Question: I recently tried to sign into my Microsoft Account to test out some features which require it(Skydrive, Store, lots of other things). However, when I try to sign in and such I get this error:
"We've run into a problem signing in.... 0x8000FFFF"

Is it just unsupported? How do you test things such as the <URL> without having a physical Windows 8 phone?
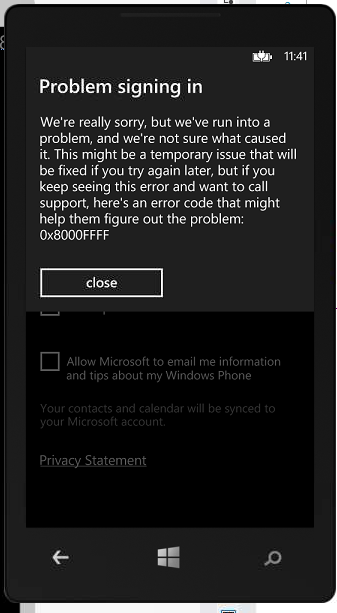
Answer: It's sadly not possible on the public released SDK. It was previous possible in the pre-released versions of the SDK, and during the closed public beta.